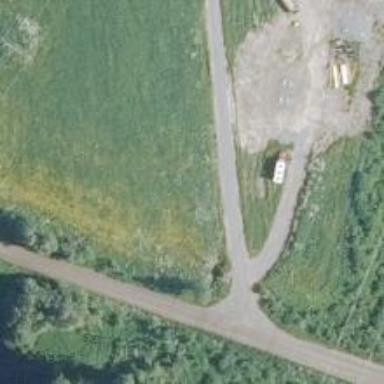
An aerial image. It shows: Driveway leading to service road.